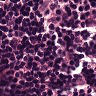
Metastatic tissue present: no